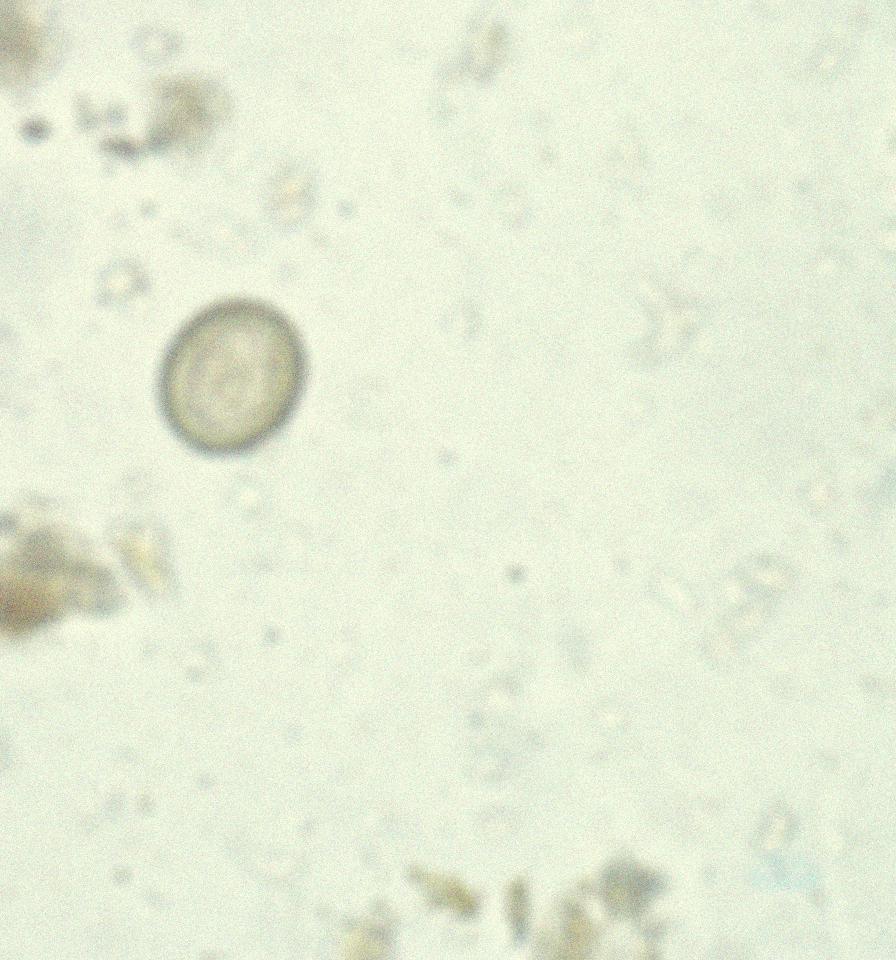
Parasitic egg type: Taenia spp. egg